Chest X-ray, AP view. Patient: 68 years old, sex M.
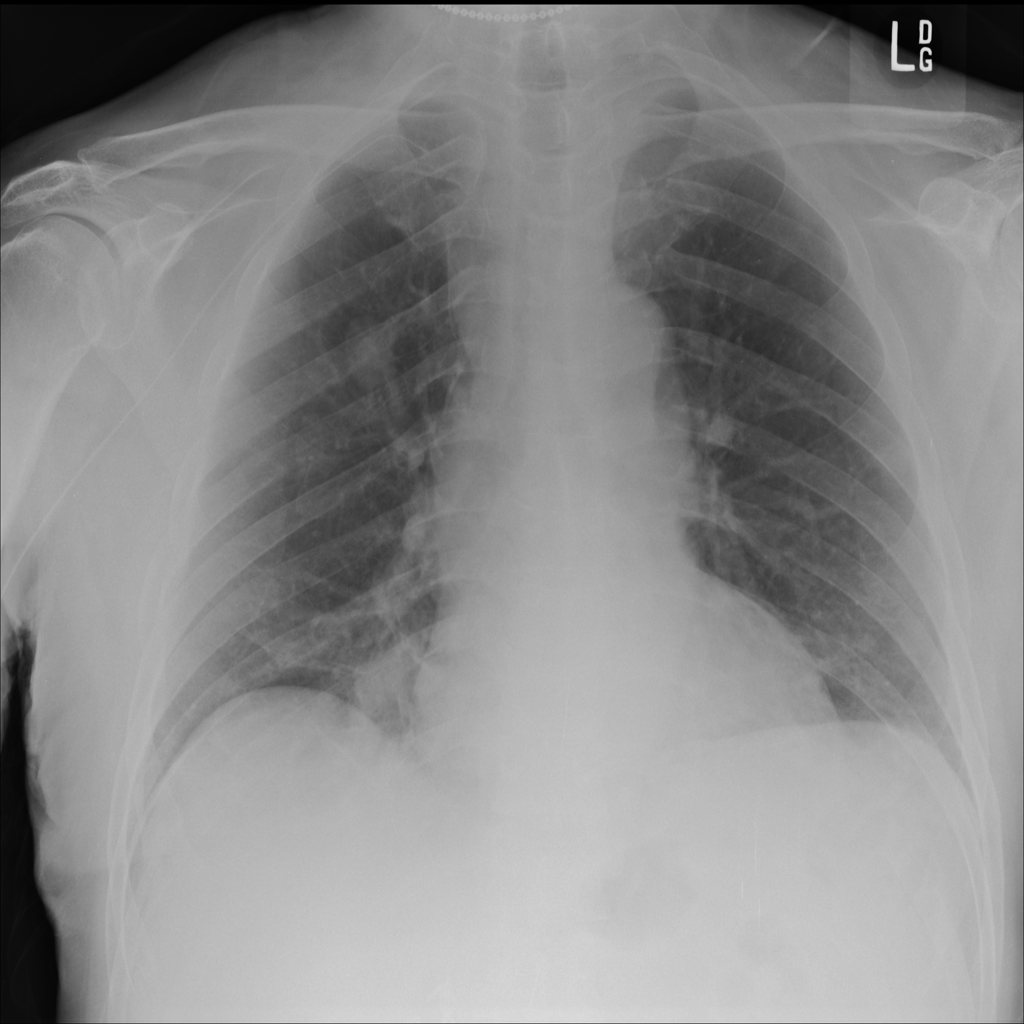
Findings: No Finding